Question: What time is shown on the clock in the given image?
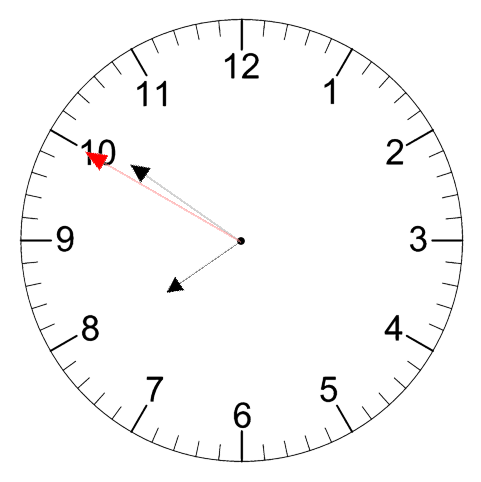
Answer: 07:50:50